Field crop: tomato
Growth stage: 1
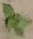
Species: solanum